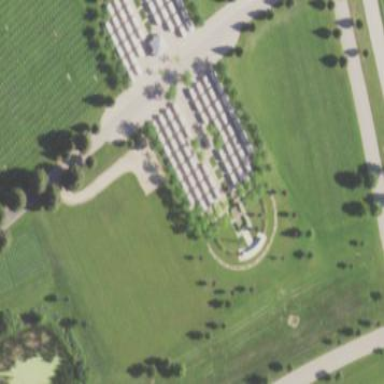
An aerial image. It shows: Sector within cemetery.